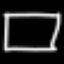
Label: square